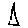
Label: triangle